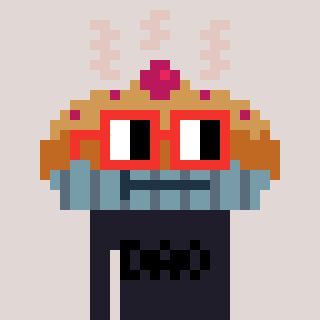
a pixel art character with square red glasses, a pie-shaped head and a grayscale-colored body on a warm background